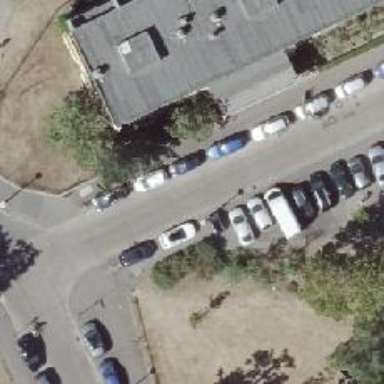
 partially on the curb. The left sidewalk is asphalt."